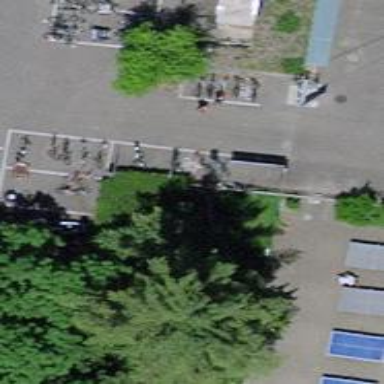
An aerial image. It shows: Bicycle parking facility.